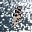
Label: 1